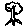
Label: tree